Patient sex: M
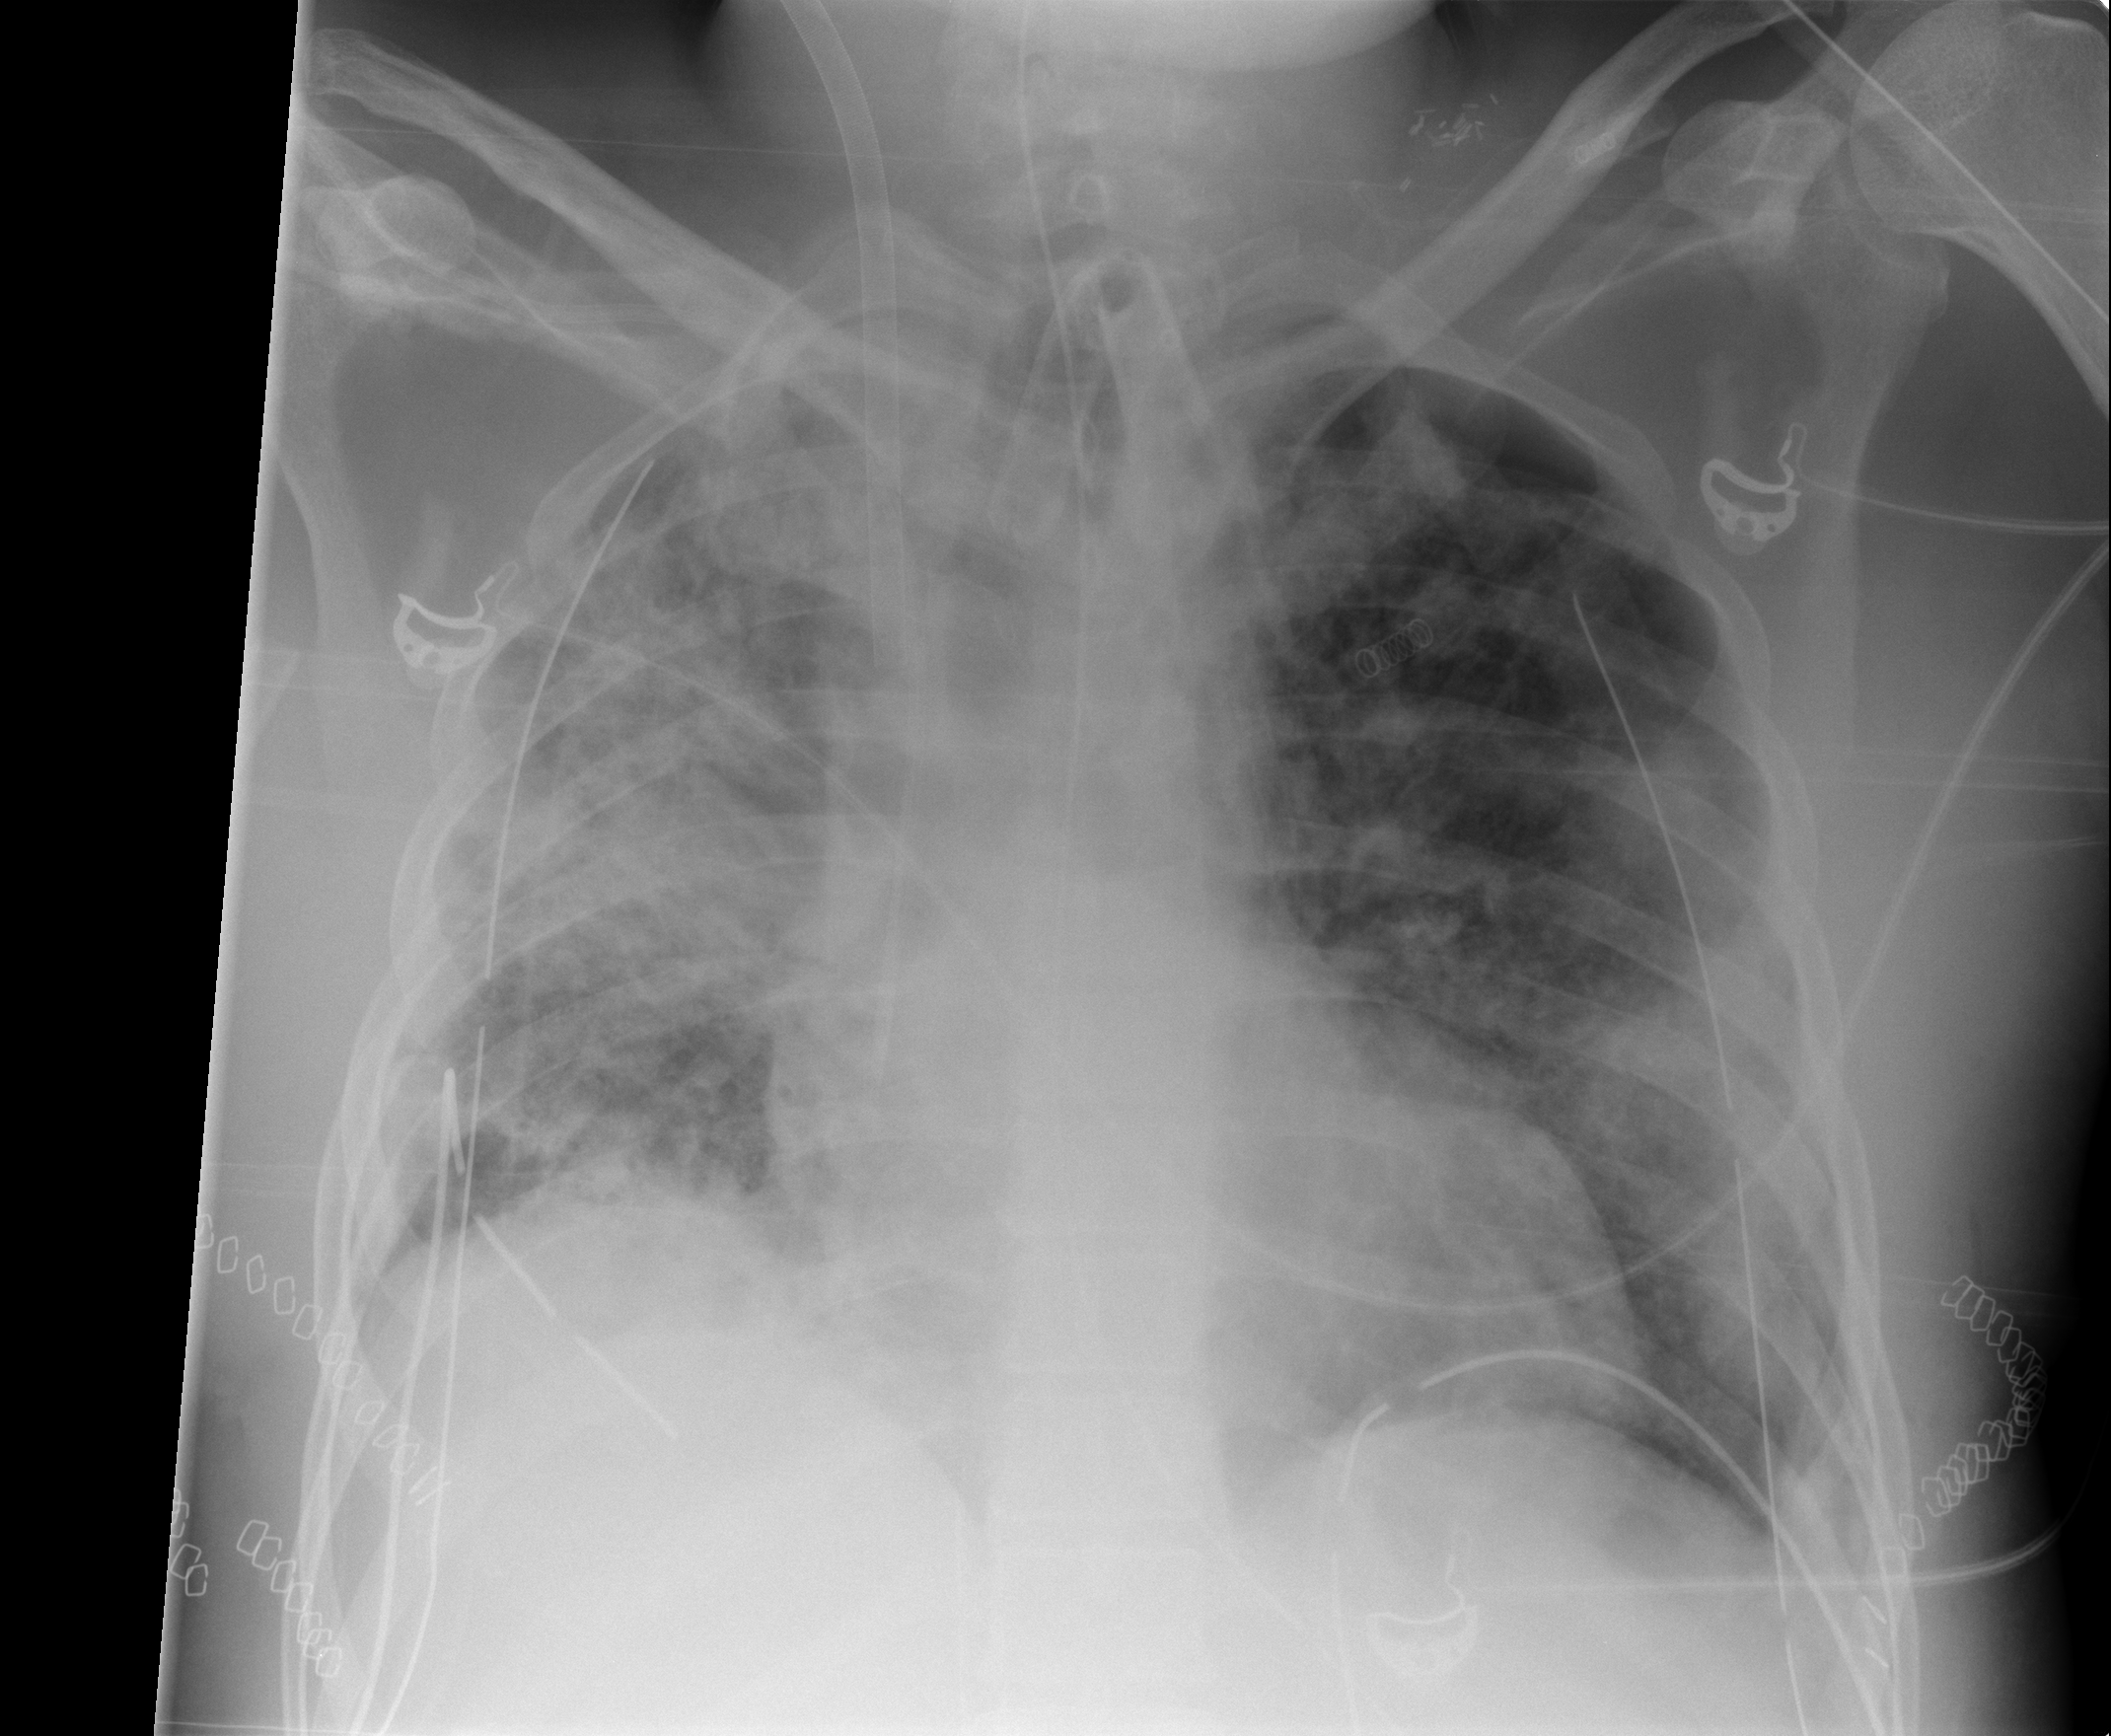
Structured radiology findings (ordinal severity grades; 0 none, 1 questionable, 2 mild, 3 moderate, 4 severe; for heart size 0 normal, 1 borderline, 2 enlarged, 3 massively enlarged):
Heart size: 2
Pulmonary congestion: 2
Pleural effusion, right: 2
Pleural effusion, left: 2
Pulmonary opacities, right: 3
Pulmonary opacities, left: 3
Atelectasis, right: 3
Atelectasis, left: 2